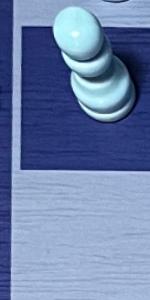
Label: Empty